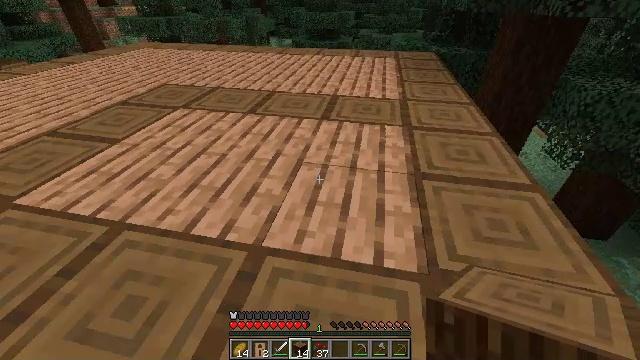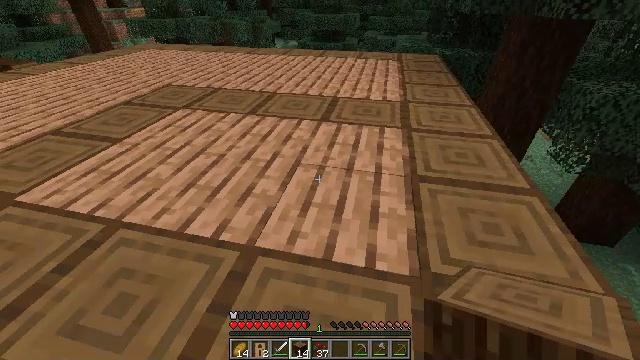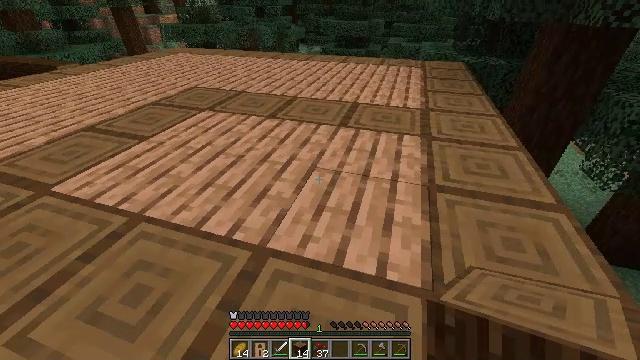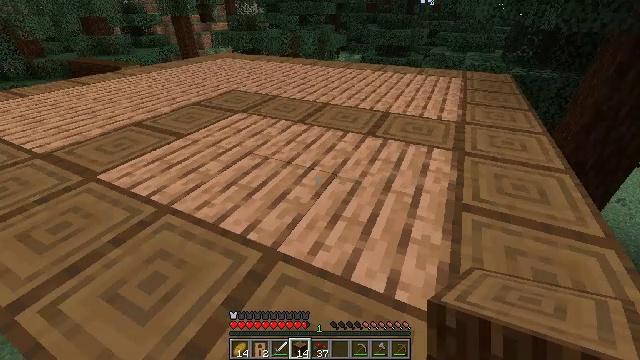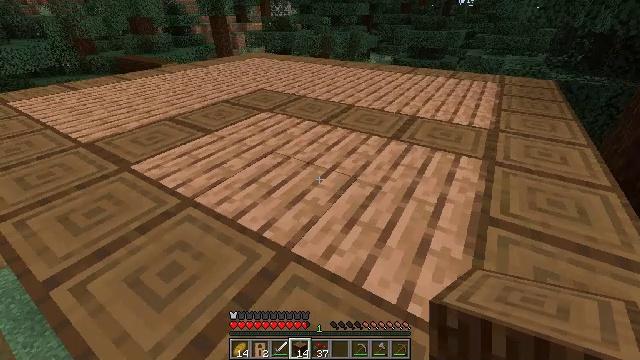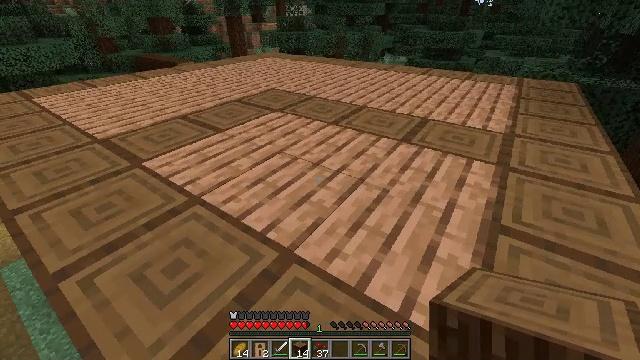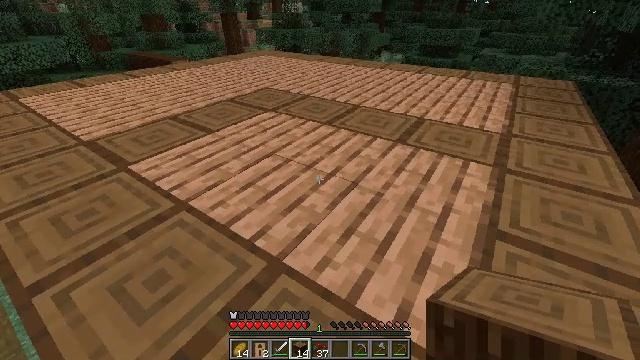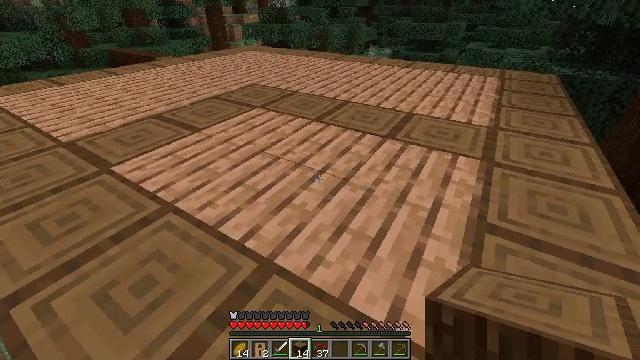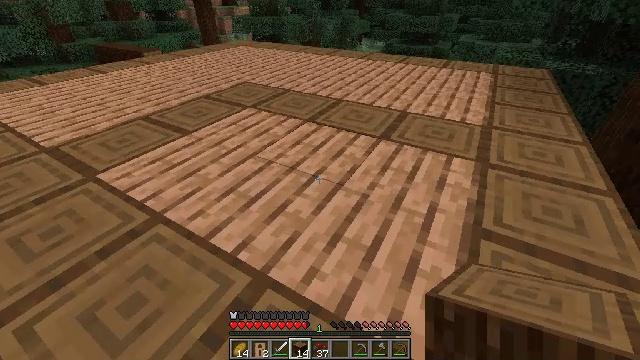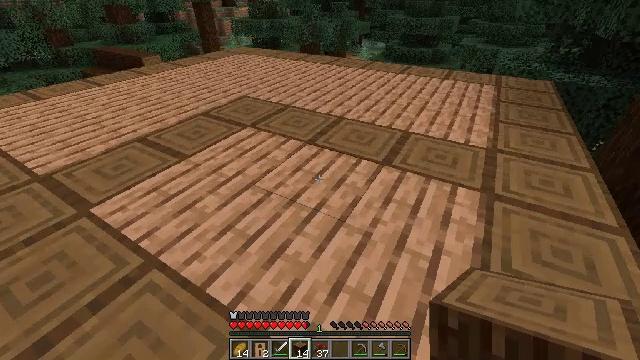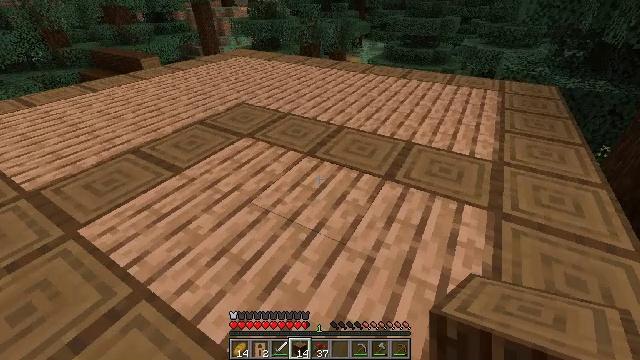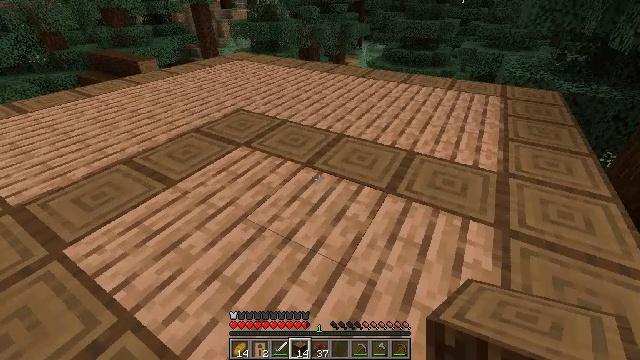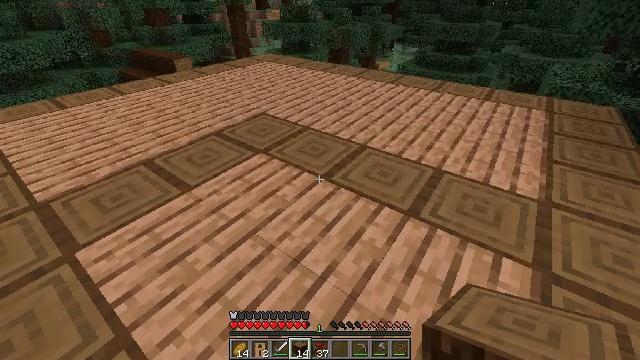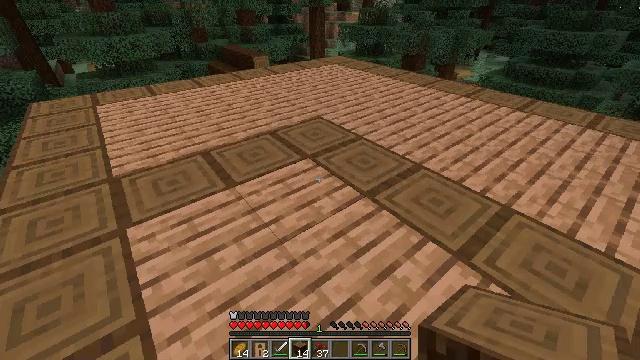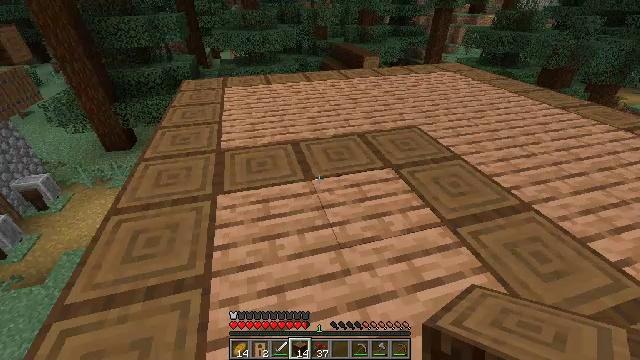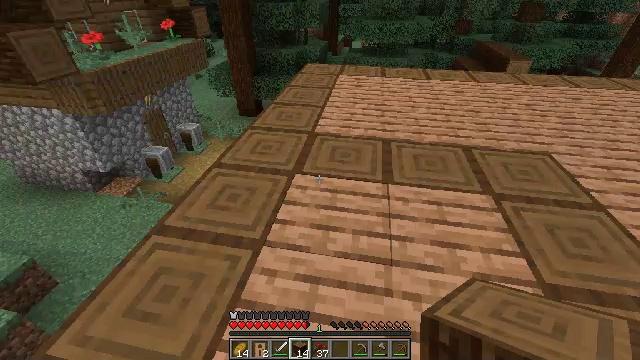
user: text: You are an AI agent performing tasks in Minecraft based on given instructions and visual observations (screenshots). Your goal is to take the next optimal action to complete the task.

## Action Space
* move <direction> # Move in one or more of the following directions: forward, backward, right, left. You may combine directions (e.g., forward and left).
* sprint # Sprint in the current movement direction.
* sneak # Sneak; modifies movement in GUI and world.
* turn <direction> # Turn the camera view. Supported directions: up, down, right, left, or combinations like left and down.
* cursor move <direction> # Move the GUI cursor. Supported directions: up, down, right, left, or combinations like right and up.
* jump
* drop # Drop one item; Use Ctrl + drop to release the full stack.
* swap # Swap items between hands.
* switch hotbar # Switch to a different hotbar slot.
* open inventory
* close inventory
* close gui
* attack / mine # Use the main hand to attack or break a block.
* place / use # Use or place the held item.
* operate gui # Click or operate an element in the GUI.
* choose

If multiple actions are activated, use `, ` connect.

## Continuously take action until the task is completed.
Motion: motion action
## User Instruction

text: Drop a spruce log.
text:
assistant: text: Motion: move right, sneak, turn left
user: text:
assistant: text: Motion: move right, sneak, turn left and up
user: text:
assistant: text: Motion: move forward and move right, sneak, turn left and up
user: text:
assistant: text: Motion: move forward and move right, sneak, turn left
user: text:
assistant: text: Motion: move forward, sneak, turn left
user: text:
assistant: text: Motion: move forward, sneak
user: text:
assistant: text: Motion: move forward, turn right
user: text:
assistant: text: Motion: move forward, turn right and down
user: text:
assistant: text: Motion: move forward
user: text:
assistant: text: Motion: move forward
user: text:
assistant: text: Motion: move forward
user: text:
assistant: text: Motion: move forward and move right, turn left
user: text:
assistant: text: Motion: move forward and move right, turn left
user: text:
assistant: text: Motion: move forward and move right, turn left
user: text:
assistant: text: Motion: move right, turn left and down
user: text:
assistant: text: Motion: move right, turn left
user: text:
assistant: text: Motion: move right, turn left
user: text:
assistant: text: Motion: move right, turn left
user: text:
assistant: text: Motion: move right, turn left and up
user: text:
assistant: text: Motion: sneak, turn left and up
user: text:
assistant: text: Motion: sneak, turn left and up
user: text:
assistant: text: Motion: sneak, turn left and up
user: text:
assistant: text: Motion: sneak, turn left
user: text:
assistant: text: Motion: move left, sneak
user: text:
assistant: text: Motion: move left, sneak
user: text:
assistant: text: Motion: move left, sneak
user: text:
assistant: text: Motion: move forward, sneak
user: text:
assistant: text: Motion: move forward, sneak
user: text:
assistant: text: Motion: move forward, sneak
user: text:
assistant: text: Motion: move forward, sneak, turn right